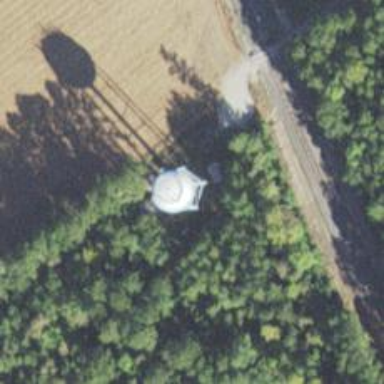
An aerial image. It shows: Water tower that is man-made.